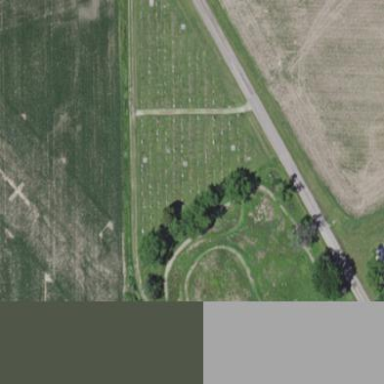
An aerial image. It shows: Cemetery.